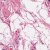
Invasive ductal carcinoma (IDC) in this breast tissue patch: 0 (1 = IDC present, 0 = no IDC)